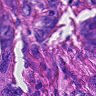
Metastatic tissue present: yes